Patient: sex F, age 59
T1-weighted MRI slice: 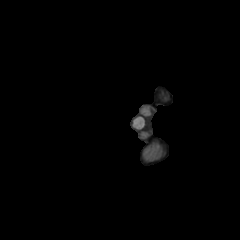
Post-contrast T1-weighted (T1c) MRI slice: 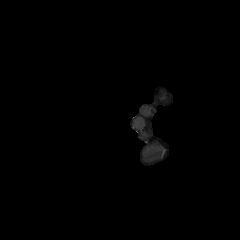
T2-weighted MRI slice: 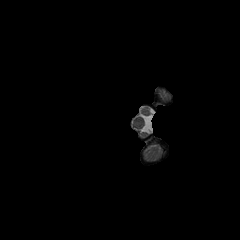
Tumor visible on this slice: no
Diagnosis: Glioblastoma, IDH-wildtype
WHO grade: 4